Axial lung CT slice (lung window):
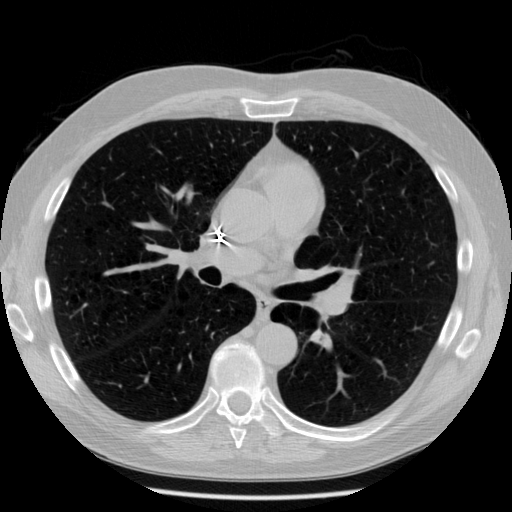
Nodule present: no